Aerial crown-view tile of a tropical tree (Barro Colorado Island, Panama), acquired 20241216:
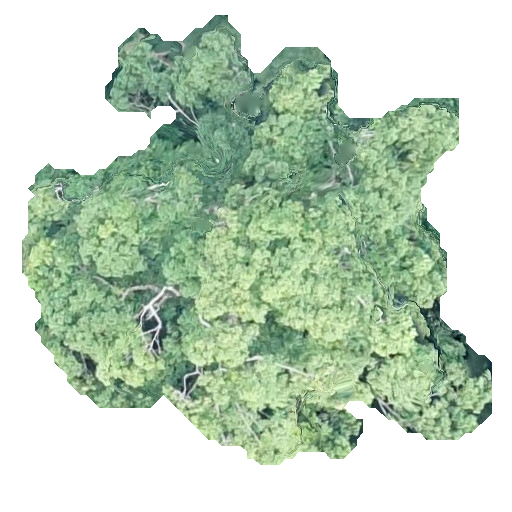
Species: Ocotea leptobotra
GBIF accepted scientific name: Ocotea leptobotra
Crown area: 201.391 m²